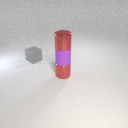
small gray rubber cube to the left of small red metal cylinder